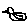
Label: bird